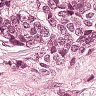
Metastatic tissue present: yes